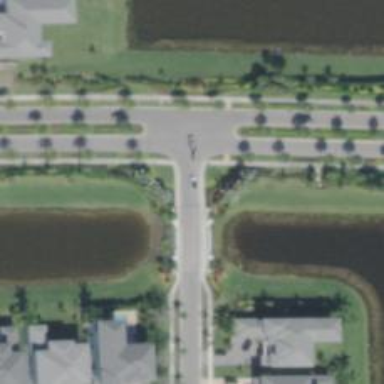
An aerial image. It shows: Unmarked crossing on footway.